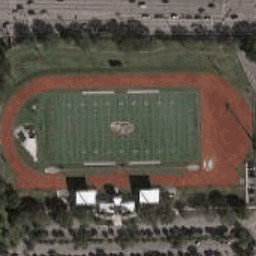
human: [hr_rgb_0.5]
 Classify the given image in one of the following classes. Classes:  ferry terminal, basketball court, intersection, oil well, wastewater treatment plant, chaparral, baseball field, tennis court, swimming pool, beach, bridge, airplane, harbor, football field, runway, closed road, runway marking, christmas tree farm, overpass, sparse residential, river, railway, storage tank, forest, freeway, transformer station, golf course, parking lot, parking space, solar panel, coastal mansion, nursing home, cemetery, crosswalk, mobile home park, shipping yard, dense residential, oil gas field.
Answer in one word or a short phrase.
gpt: football field